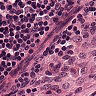
Metastatic tissue present: no